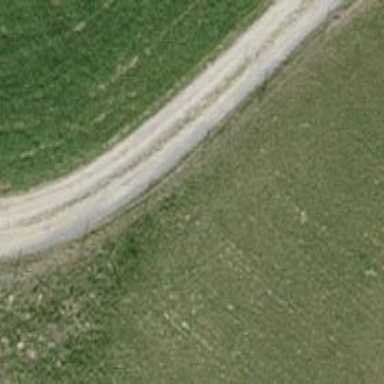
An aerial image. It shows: Track road with pebblestone surface.